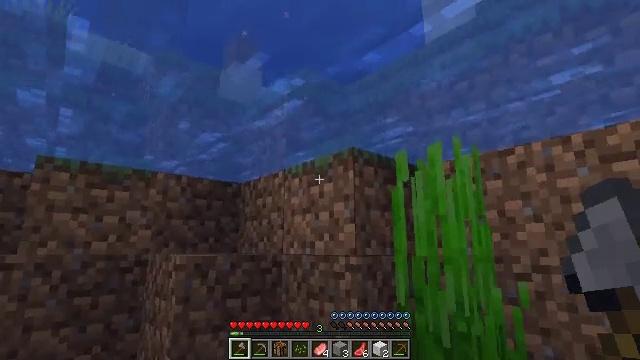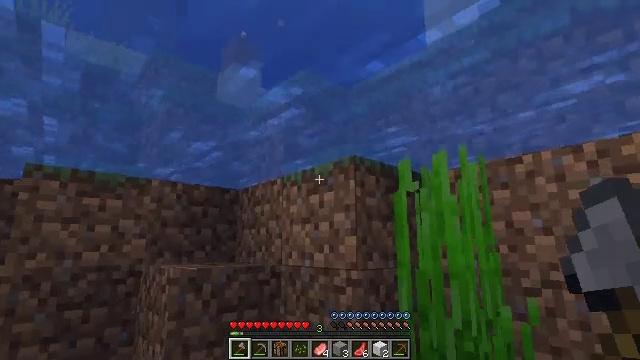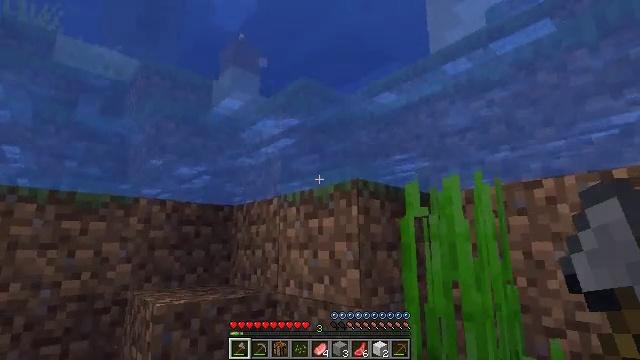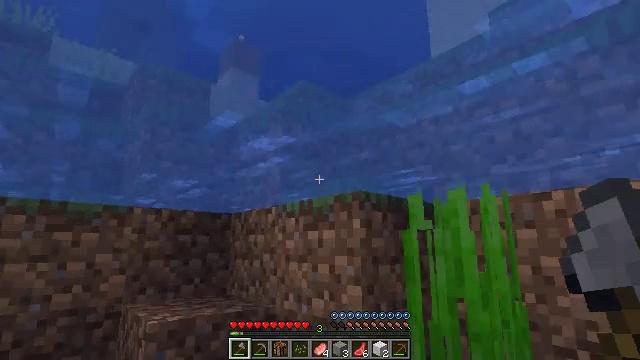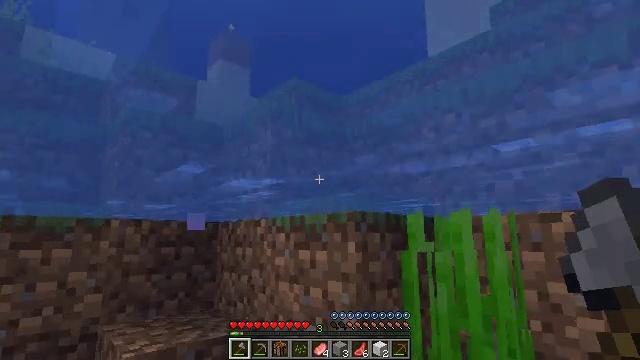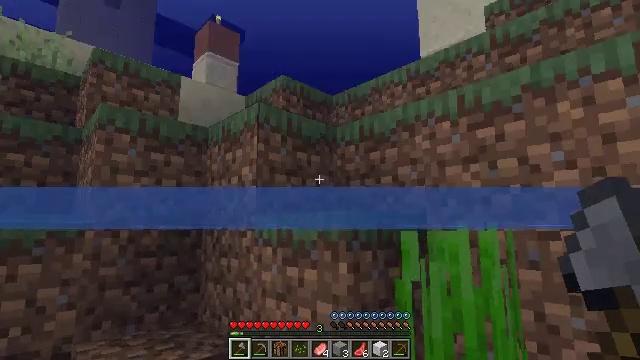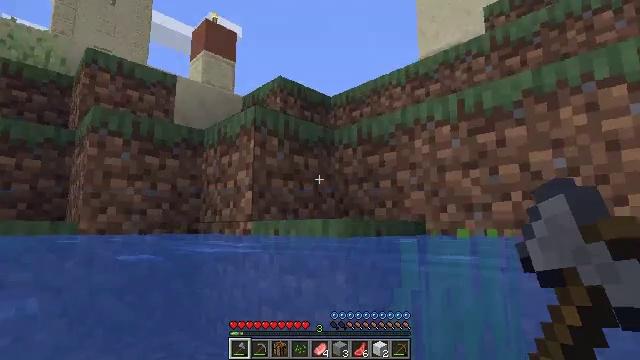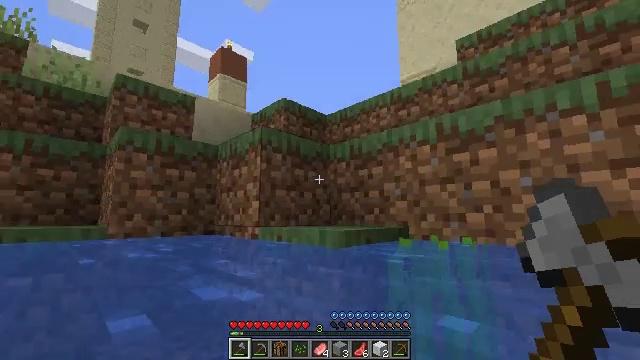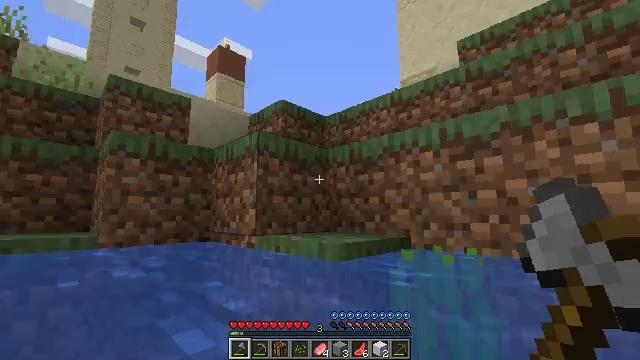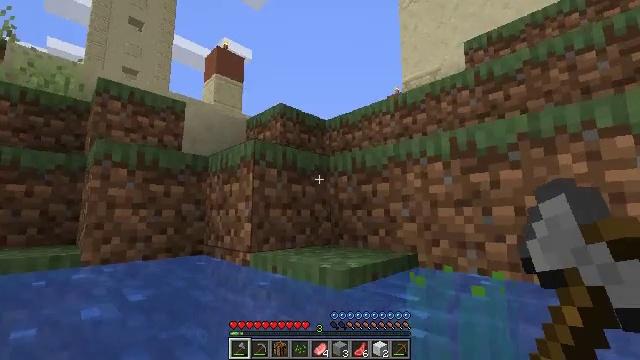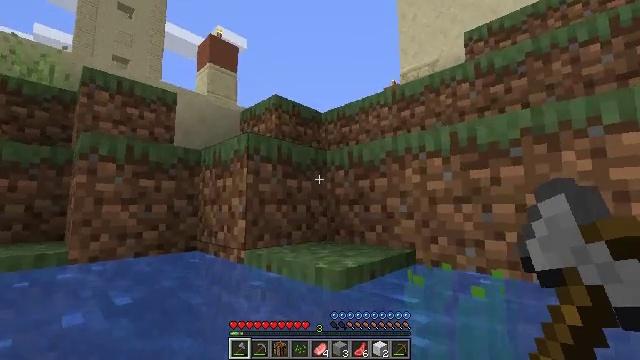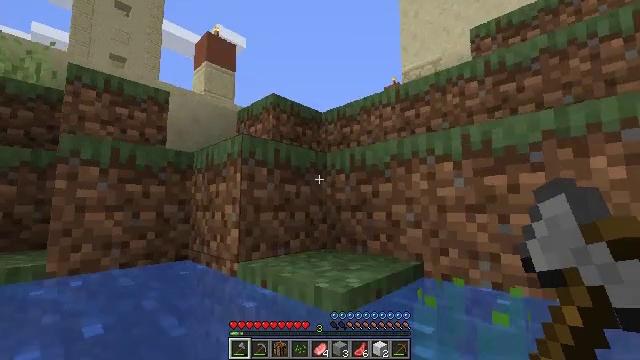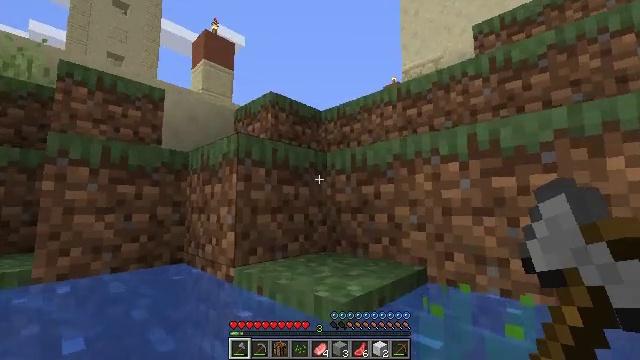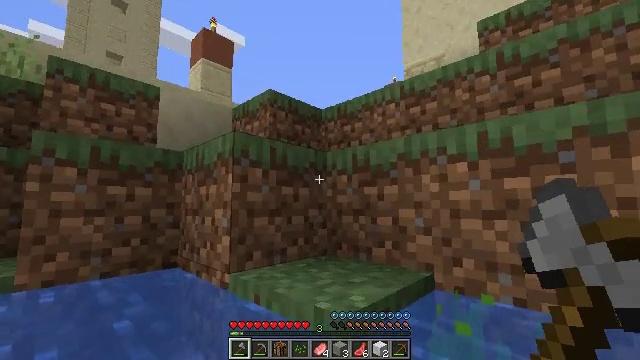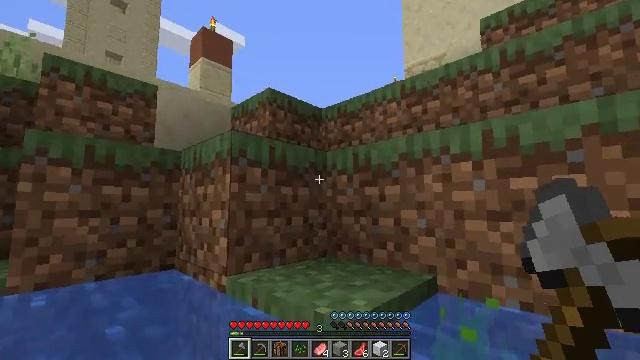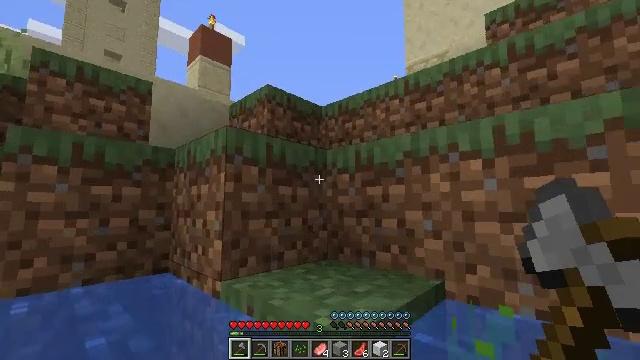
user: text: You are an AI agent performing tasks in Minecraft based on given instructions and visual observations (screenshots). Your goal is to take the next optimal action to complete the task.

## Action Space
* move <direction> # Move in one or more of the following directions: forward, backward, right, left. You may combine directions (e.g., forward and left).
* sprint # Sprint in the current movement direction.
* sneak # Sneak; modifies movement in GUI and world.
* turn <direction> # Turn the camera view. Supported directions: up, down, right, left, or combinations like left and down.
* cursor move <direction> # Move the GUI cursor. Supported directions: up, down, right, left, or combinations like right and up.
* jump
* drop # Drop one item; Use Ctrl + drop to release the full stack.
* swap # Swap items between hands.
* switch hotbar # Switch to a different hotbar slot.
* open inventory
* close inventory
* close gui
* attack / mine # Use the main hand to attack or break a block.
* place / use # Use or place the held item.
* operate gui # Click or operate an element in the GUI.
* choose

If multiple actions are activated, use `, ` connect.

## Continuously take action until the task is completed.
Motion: motion action
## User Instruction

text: Remove and gather the cyan bed.
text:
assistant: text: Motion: move forward, jump
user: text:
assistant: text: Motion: move forward, jump
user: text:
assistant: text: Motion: move forward, jump
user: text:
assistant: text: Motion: move forward, turn right and down, jump
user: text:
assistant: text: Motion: move forward, turn right and down, jump
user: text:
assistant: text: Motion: move forward, jump
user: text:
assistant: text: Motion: move forward
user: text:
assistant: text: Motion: move forward
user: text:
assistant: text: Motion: move forward
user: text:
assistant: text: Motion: move forward, turn down
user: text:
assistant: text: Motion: move forward
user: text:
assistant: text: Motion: move forward
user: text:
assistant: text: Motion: move forward
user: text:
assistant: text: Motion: move forward
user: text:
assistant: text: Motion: move forward
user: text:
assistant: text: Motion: move forward
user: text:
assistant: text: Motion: move forward, jump
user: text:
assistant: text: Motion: move forward, turn right and down, jump
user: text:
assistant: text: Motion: move forward, turn right and down, jump
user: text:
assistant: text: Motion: move forward, turn right and down, jump
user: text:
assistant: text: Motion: move forward, jump
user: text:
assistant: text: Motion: move forward, turn right and down, jump
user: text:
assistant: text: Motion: move forward, turn right and down, jump
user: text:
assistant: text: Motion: move forward, turn down, jump
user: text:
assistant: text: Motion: move forward, turn right and down, jump
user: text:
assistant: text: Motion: move forward, jump
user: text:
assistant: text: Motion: move forward, jump
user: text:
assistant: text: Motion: move forward, jump
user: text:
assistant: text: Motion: move forward, jump
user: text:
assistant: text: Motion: move forward, turn left, jump